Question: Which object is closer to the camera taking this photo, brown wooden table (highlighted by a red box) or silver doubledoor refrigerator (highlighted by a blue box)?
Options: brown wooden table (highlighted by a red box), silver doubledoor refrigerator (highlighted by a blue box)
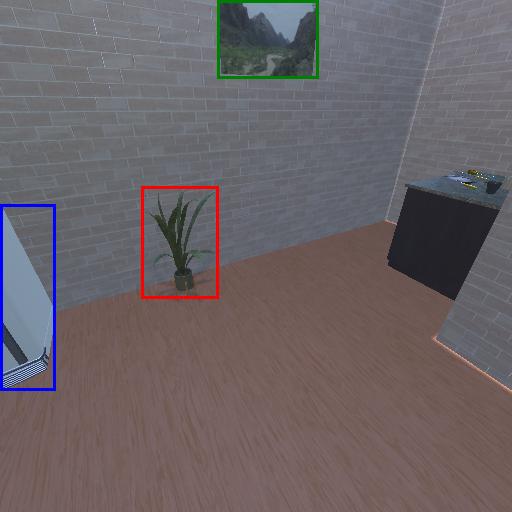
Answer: brown wooden table (highlighted by a red box)